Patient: sex M, age 61
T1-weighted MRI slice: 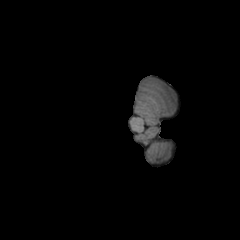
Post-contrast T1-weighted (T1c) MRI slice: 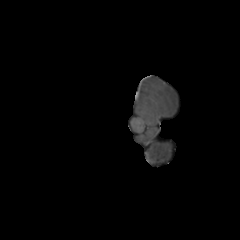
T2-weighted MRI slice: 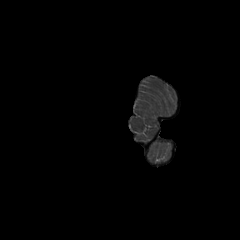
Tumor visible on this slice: no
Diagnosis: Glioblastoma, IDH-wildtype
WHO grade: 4